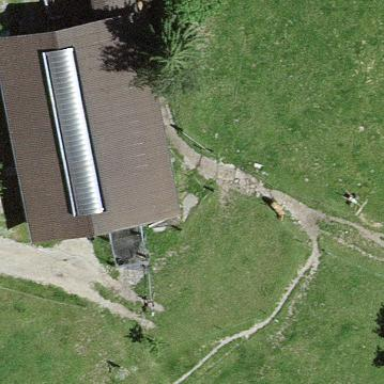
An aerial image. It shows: Farm auxiliary building.